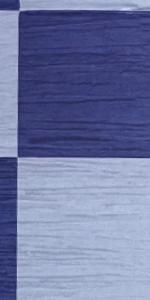
Label: Empty